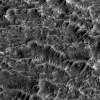
Atmospheric dust classification: not_dusty